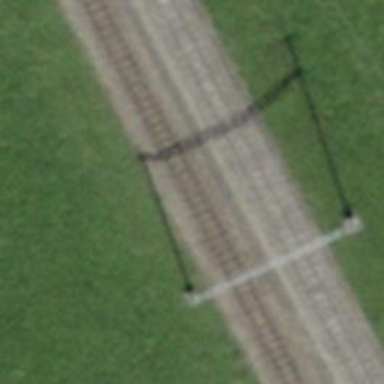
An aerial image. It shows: Narrow-gauge railway with electrified contact line.